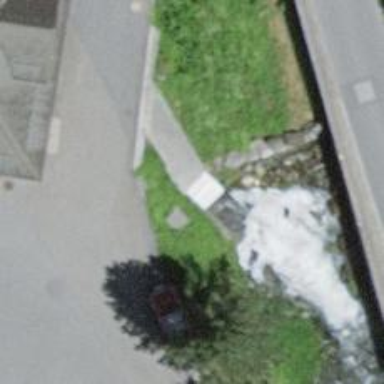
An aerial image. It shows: Retaining wall.